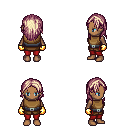
a pixel art fantasy rpg character, female body template, human, dark skin, leather chest armor, red pants, white blonde long hairstyle, gold gloves, four views (front, back, left, right), 2x2 character sprite sheet, small pixel art, hard edges, no anti-aliasing